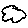
Label: cloud